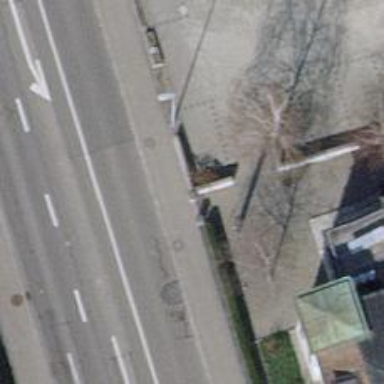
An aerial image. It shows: Wall barrier.